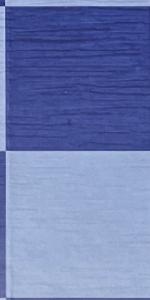
Label: Empty